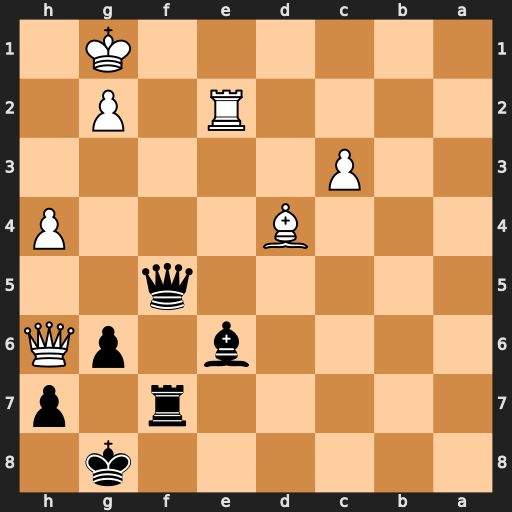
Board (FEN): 6k1/5r1p/4b1pQ/5q2/3B3P/2P5/4R1P1/6K1
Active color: b
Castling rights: -
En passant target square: -
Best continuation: Qf1+ Kh2 Qxe2